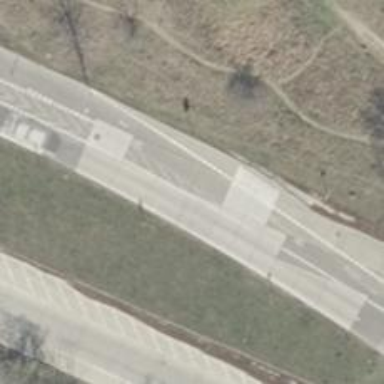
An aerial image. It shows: Secondary road with concrete surface.